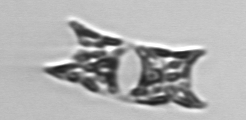
Label: Eucampia